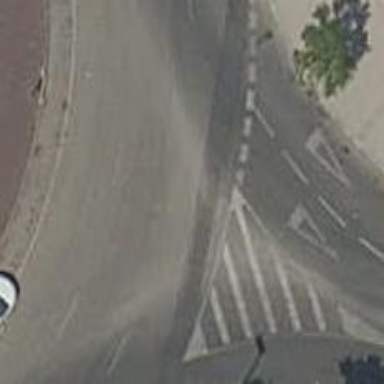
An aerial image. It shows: Residential road that intersects with roundabout.